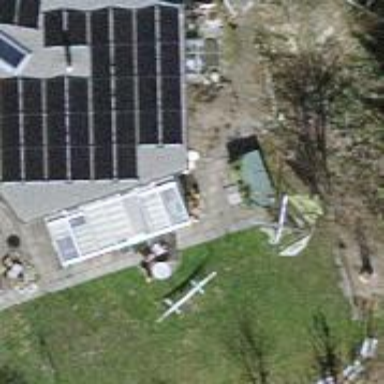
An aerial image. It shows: Solar power generator utilizing photovoltaic technology with solar photovoltaic panels.